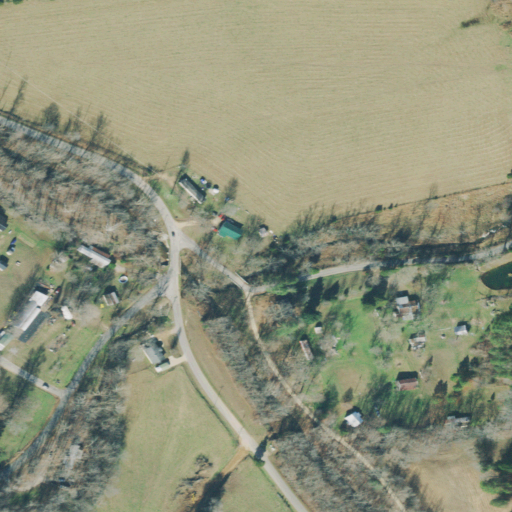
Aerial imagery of valley in Tennessee named Long Hollow containing pasture, open development, deciduous forest, low intensity development, medium intensity development, and mixed forest